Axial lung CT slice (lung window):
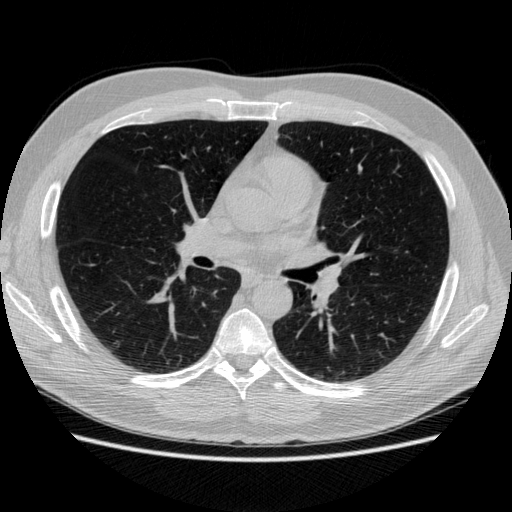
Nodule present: no